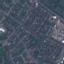
Label: Residential